Question: This is my problem:
I want to place my ads at the bottom of the screen when i input text from Edit text. Please see attached image. Thanks for support.

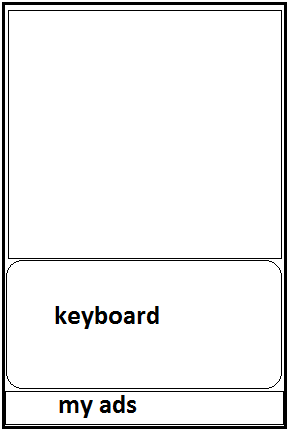
Answer: You can't. When the keyboard is up, it owns as much of the screen as it wants (it tells Android how big it is_, and that area starts from the bottom. You can't get an area below it.